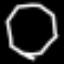
Label: octagon